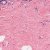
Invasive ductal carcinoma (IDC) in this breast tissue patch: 0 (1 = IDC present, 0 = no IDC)